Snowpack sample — Snodgrass Mountain, Crested Butte, Colorado (2/4/25, 12:06 PM MST)
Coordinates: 38.923, -106.968
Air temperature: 35 °F
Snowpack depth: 80 cm
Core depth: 80 cm
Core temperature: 32 °F
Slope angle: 14°, slope face: 78°
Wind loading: low
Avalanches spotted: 0
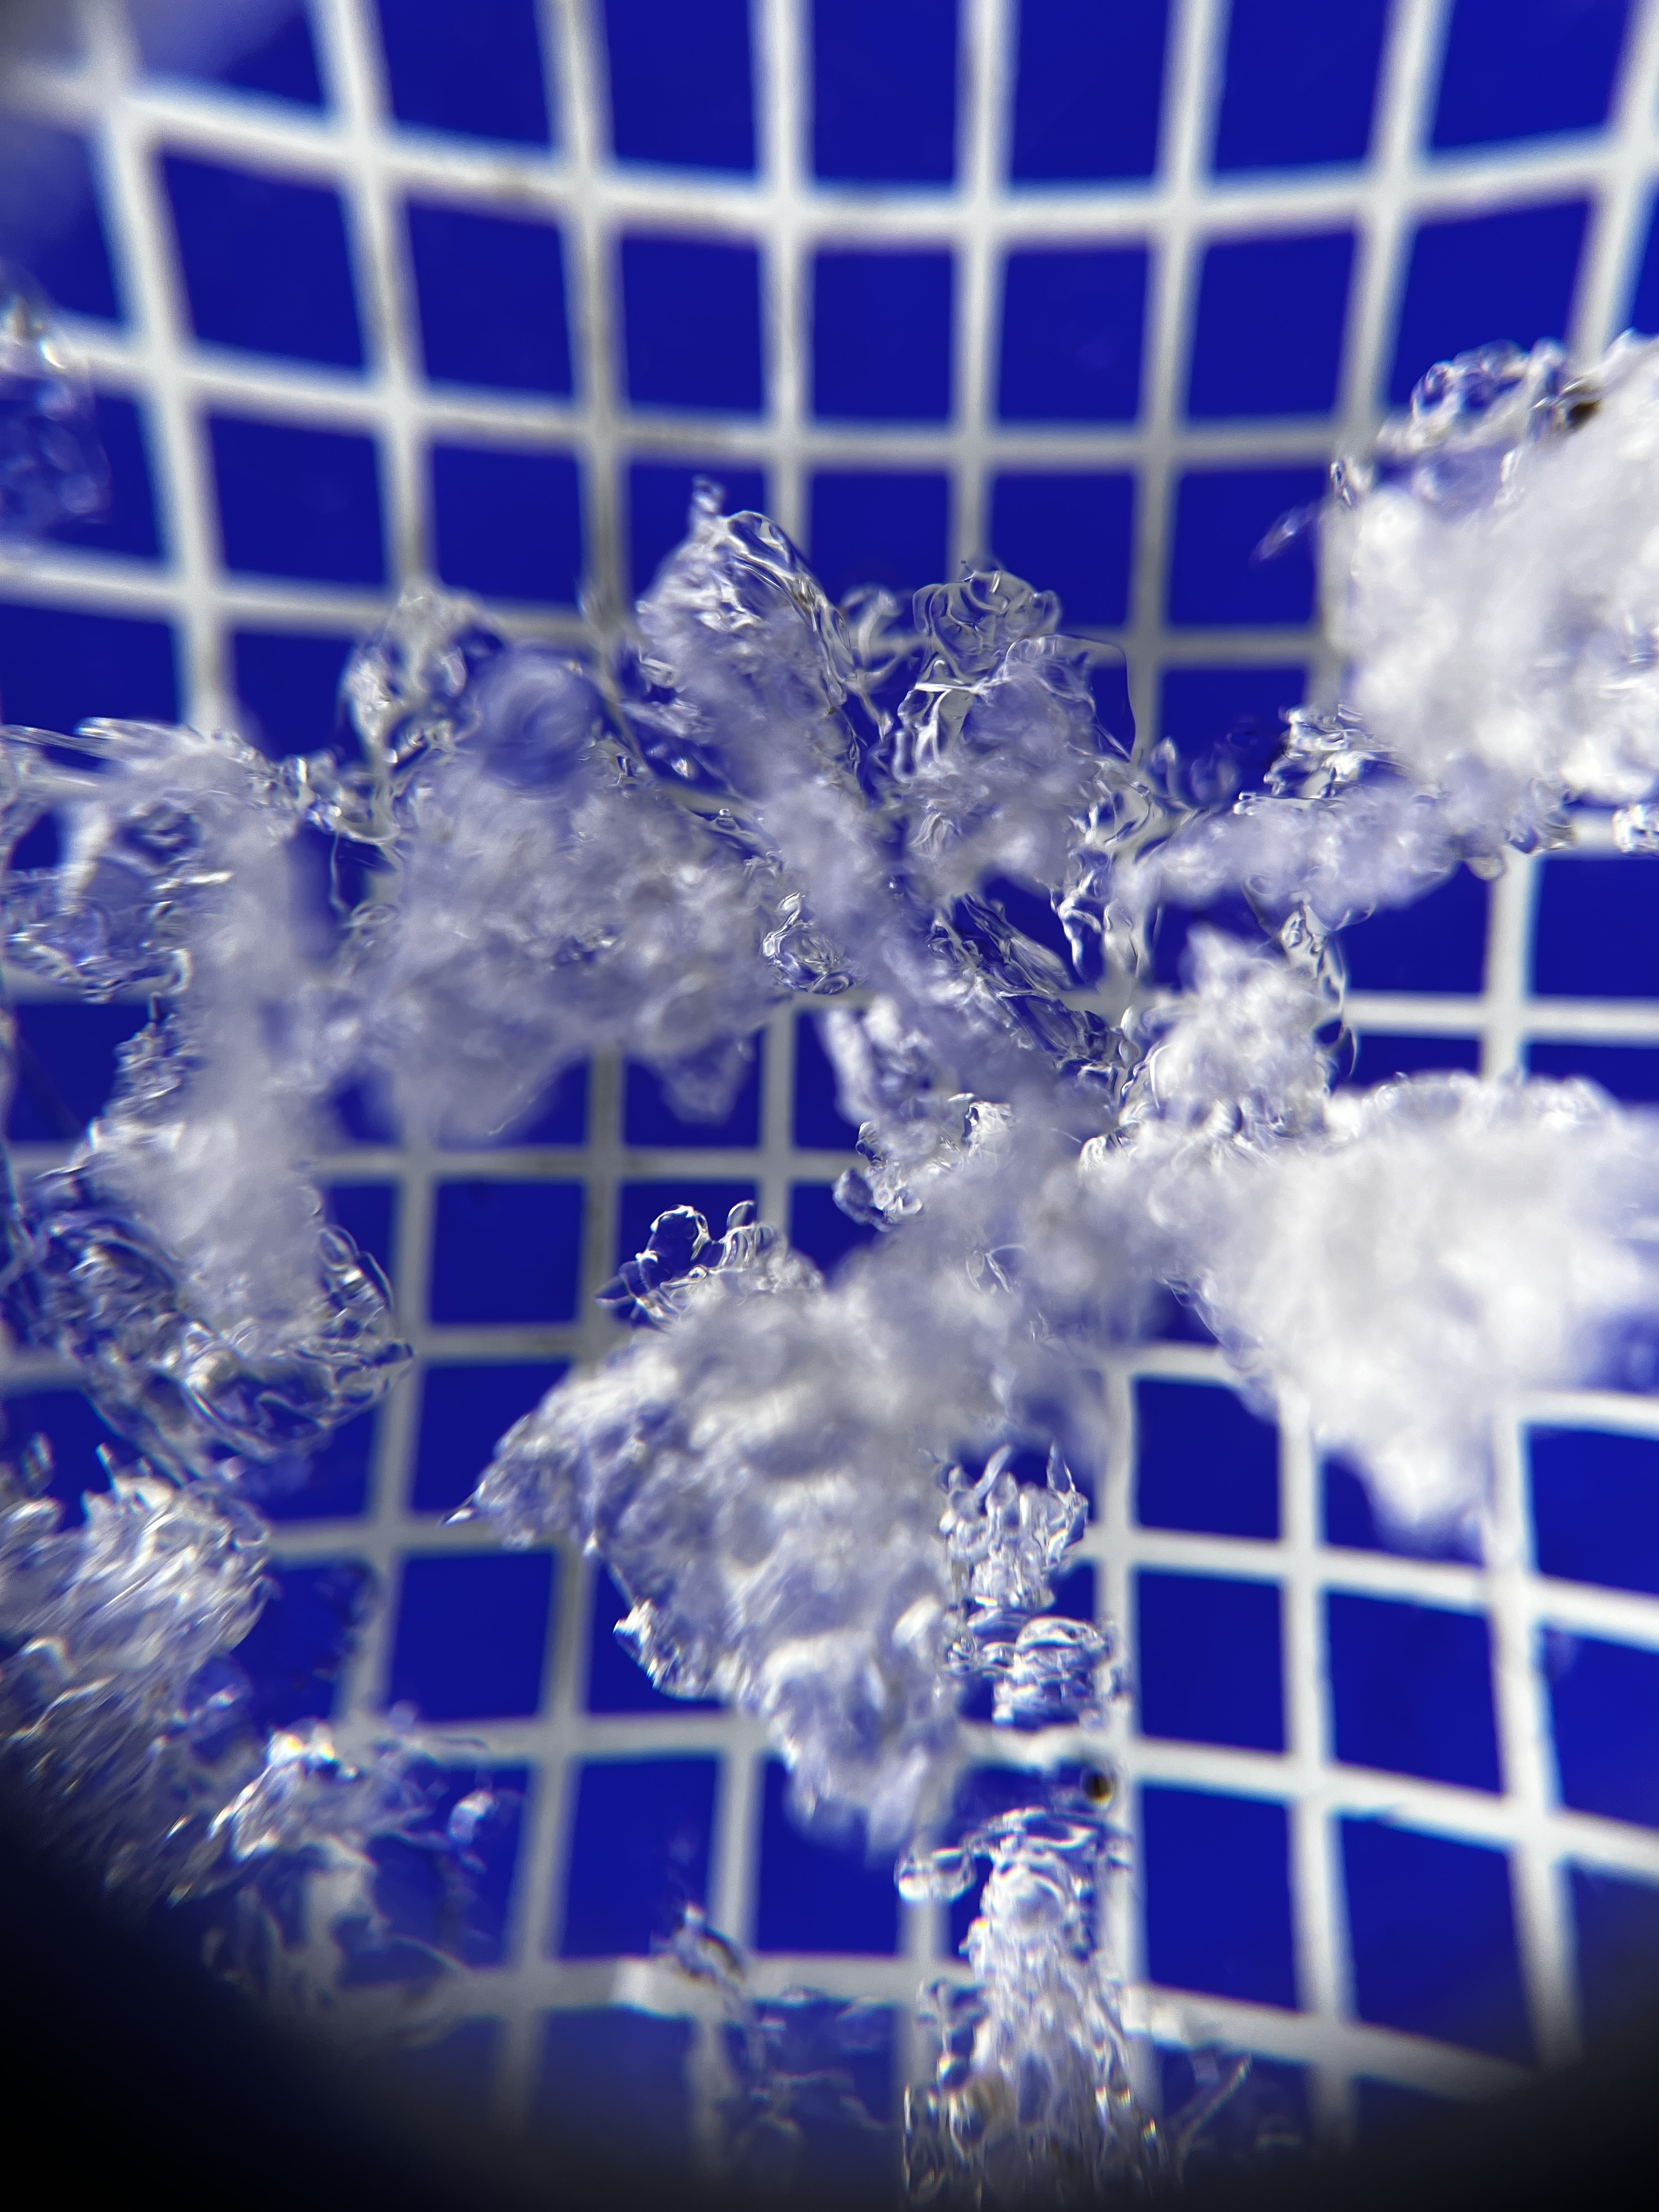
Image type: magnified_profile
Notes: No avalanches nearby, unusually warm weather for the last month reported by residents, Collected 25 yards from treeline